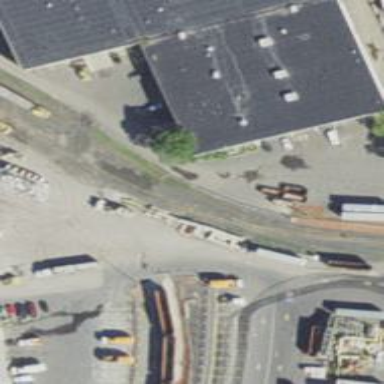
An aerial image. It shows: Rail spur service.